Question: I am trying to plot a simple likert graph. Somehow I am not able to set the value of 'legends'. Can anyone please tell me how can I do that? The following is the script I am using and the graph I am getting:
'''
Q2 <- c(11.76, 11.76, 17.65, 47.06, 11.76)
Q3 <- c(0, 17.65, 23.53, 23.53, 35.29)
Q4 <- c(5.88, 35.29, 23.53, 29.41, 5.88)
Q <- data.frame(Q2, Q3, Q4)
Q <- t(Q)
levels_4 <- list(c("Strongly disagree", "Disagree", "Agree", "Strongly Agree"))
items <- list(c("Q1", "Q2", "Q3", "Q4", "Q5"))
likert(Q, legendLabels=levels_4)
'''

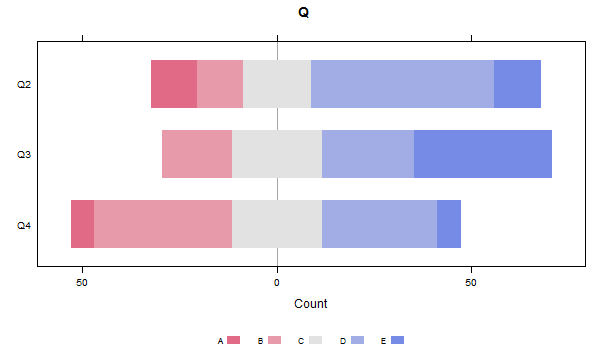
Answer: Changing your syntax to:
'''
Q2 <- c(11.76, 11.76, 17.65, 47.06, 11.76)
Q3 <- c(0, 17.65, 23.53, 23.53, 35.29)
Q4 <- c(5.88, 35.29, 23.53, 29.41, 5.88)
Q <- data.frame(Q2, Q3, Q4)
Q <- t(Q)
colnames(Q) <- c("Strongly disagree", "Disagree", "Neutral", "Agree", "Strongly Agree")
items <- list(c("Q1", "Q2", "Q3", "Q4", "Q5"))
likert(Q)
'''
Fixes it when I run it. I'm not too familiar with the HH package and the likert() function, so I can't offer an immediate explanation why, but specifying the colnames does work.
<URL>